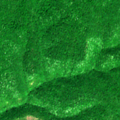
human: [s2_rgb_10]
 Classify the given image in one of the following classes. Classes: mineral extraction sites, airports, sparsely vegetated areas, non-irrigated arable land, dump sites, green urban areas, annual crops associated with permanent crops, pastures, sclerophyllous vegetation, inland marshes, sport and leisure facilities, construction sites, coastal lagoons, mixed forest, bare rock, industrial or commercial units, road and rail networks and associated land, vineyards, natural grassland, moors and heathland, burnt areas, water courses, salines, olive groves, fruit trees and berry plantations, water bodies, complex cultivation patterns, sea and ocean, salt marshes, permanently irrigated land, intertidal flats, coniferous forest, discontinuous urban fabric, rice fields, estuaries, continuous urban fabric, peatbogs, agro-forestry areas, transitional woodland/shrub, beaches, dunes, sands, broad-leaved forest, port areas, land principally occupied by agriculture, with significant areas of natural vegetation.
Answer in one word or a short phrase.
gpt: broad-leaved forest